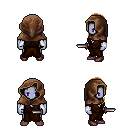
a pixel art fantasy rpg character, male body template, dark elf, purple skin, brown robe, teal pants, brown long hairstyle, cloth hood, white cloth bracers, maroon shoes, dagger, four views (front, back, left, right), 2x2 character sprite sheet, small pixel art, hard edges, no anti-aliasing